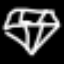
Label: diamond